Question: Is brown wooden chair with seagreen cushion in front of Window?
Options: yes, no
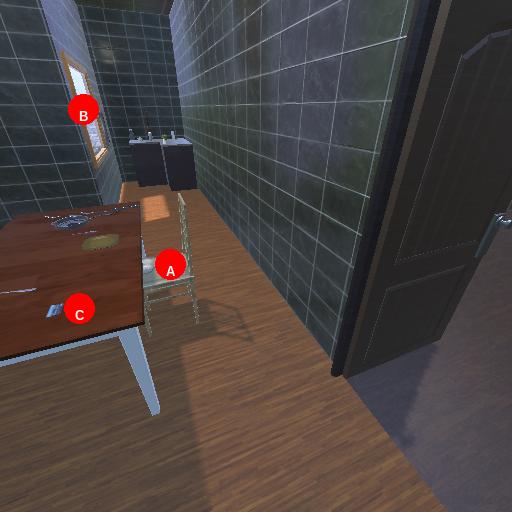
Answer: yes